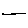
Label: line